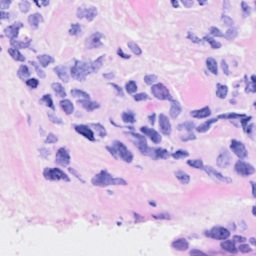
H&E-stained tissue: Breast